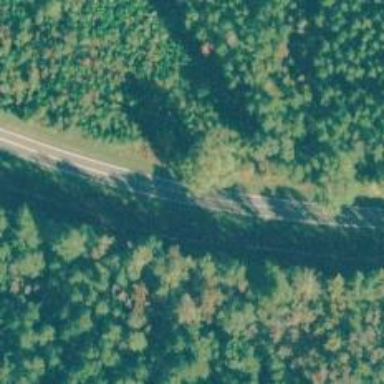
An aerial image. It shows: Asphalt road classified as primary highway.